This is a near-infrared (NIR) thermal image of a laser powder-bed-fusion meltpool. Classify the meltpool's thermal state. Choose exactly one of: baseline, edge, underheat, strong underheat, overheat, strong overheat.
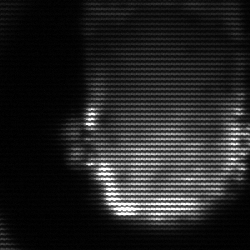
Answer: baseline